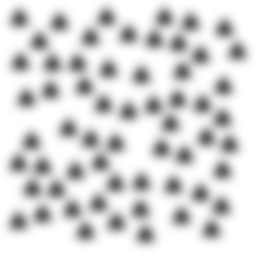
Squares: 0
Triangles: 60
Stars: 0
Total shapes: 60